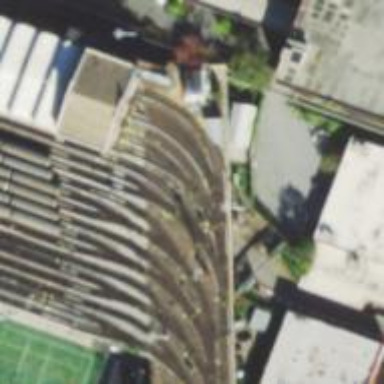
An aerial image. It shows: Bridge over electrified rail yard.